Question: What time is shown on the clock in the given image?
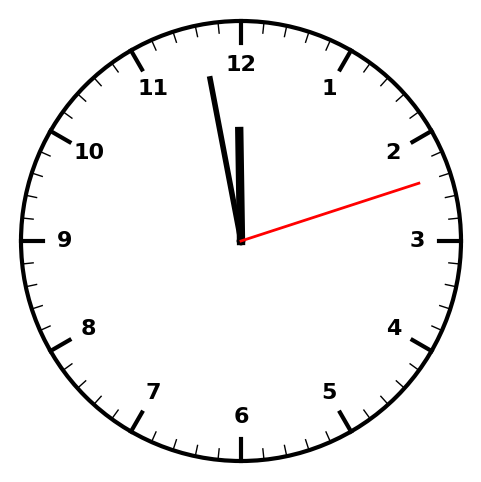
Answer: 11:58:12